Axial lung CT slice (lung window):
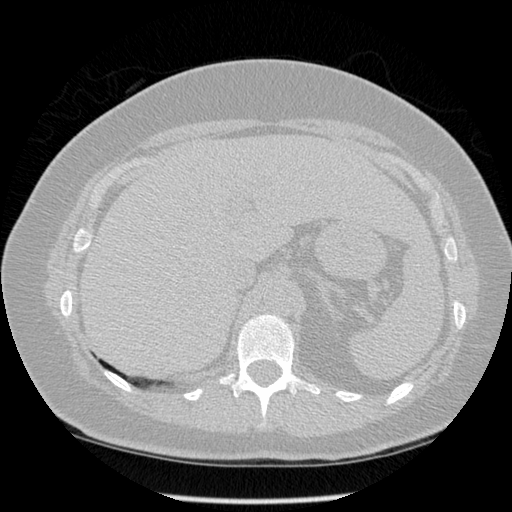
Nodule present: no